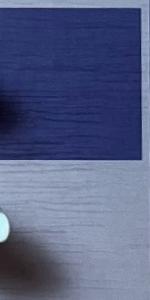
Label: Empty